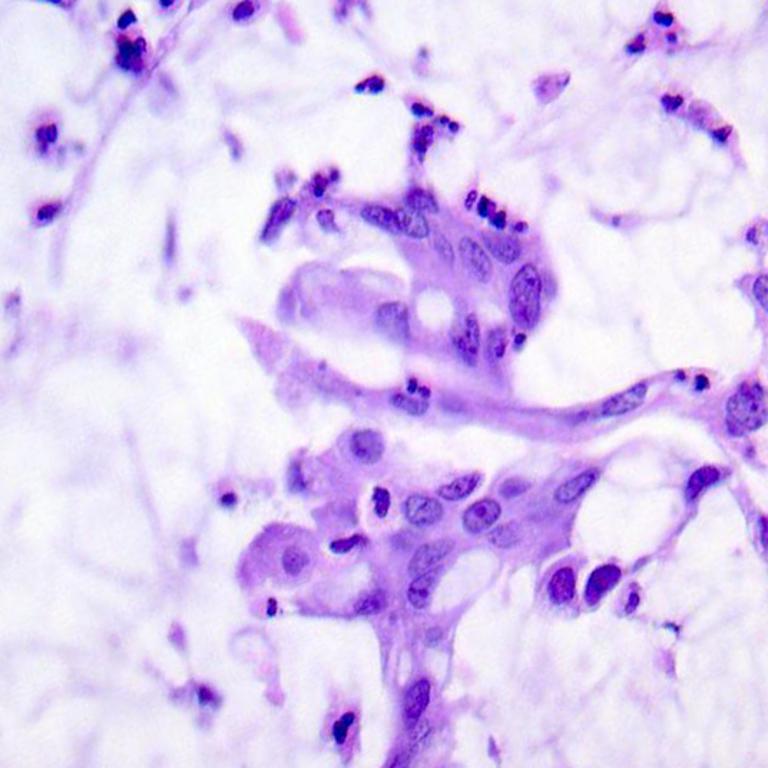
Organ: colon
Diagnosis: adenocarcinomas